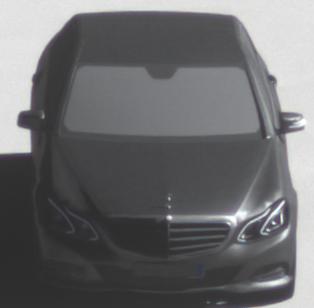
Make: Mercedes-Benz
Model: E 200
Detailed model: E-Class (212) Limousine
Model produced from: 2013/04
Model produced until: 2015/10
Doors: 4
Color: gray
Road condition: dry road
Daytime: morning or afternoon
Contrast: high contrast